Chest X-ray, PA view. Patient: 53 years old, sex M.
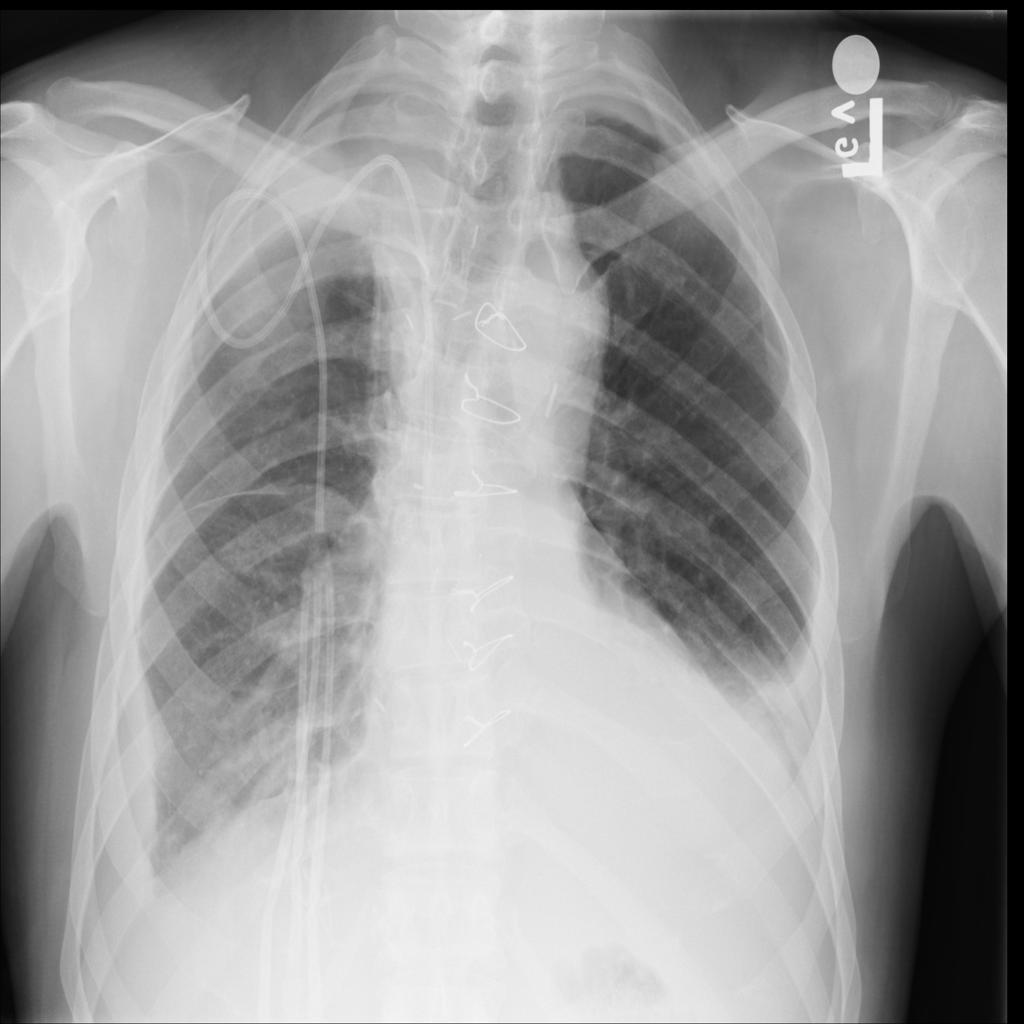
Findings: Effusion